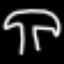
Label: mushroom